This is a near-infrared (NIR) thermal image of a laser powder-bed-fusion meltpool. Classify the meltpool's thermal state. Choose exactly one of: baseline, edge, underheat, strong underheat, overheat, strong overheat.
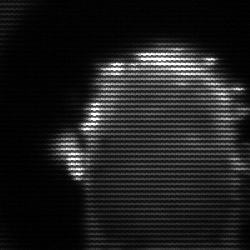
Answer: baseline